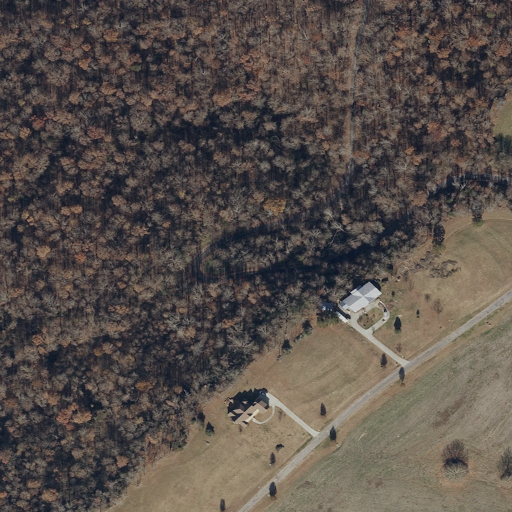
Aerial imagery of gap in Alabama named Langston Gap containing deciduous forest, pasture, open development, and high intensity development